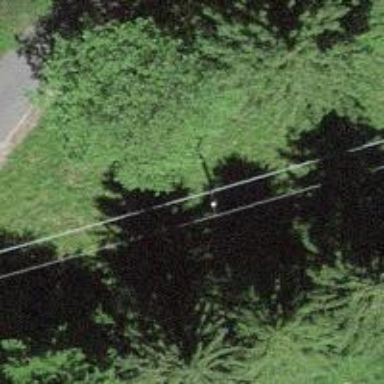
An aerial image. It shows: Power pole.